Question: My query is this...
'''
SELECT a.ID, a.time, a.quote, a.quantity, a.media, a.print, a.pack
FROM quotes a
'''
It returns my dates like this...
How do I make the results come back as 'March 2, 2012' or '05/04/2012' or something meaningful?
UPDATE - FROM_UNIXTIME answers below list all records as having time when I run the query - I need the time the records were originally created - NOT the query time.
Any other ideas?

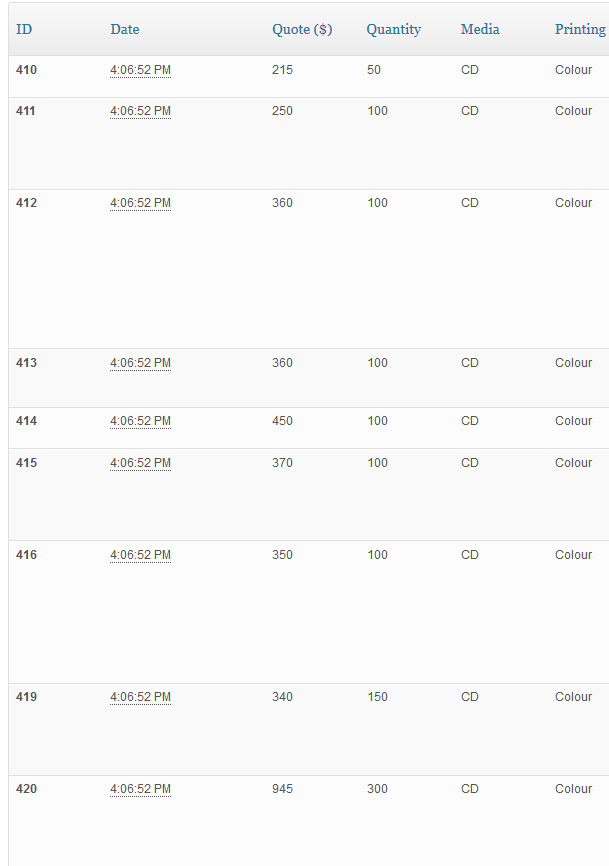
Answer: Try to use this function: <URL>
In your case it will be something like this (for first example):
'''
SELECT a.ID, FROM_UNIXTIME(a.'time', '%M %e, %Y'),
a.quote, a.quantity, a.media, a.print, a.pack
FROM quotes a
'''
Also what you might want to do is to to give result an alias:
'''
SELECT a.ID, FROM_UNIXTIME(a.'time', '%M %e, %Y') as formatted_time,
a.quote, a.quantity, a.media, a.print, a.pack
FROM quotes a
'''
And then you will be accessing result of formating as 'formatted_time' not 'time'...
NOTICE: Please observe that time column name is in backticks
'''
a.'time'
'''
Lac of back ticks caused query to return current time instead of value of time column